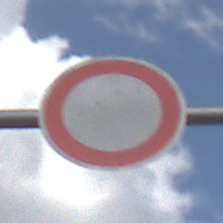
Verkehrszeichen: VerbotFahrzeugeAllerArt
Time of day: Midday
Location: Outdoor (Nature)
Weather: PartlyCloudy
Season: NotSpecified
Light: Natural